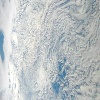
Label: cloud